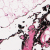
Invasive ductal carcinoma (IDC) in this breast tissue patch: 0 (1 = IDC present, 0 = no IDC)